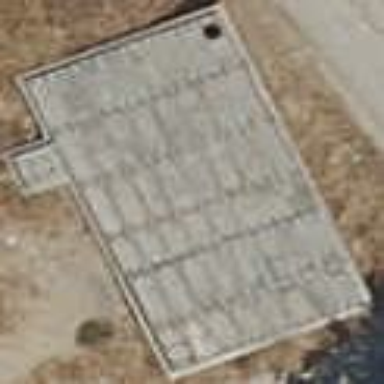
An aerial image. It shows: Storage tank building.